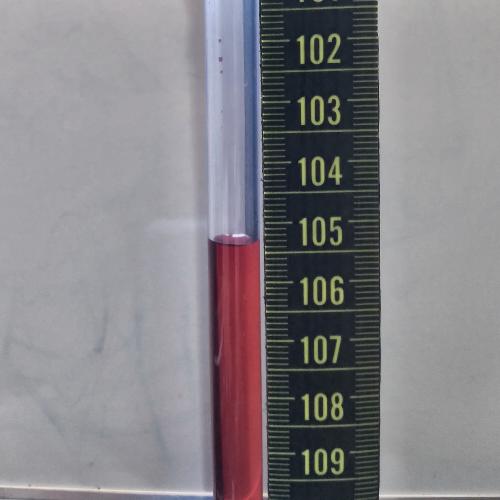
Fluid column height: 105.4 cm